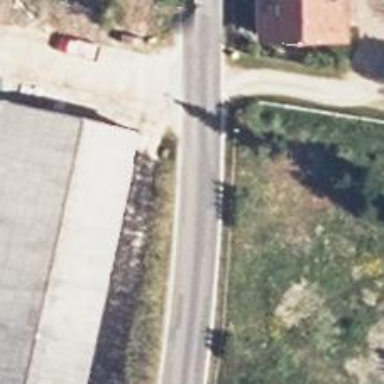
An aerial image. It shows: Secondary road with asphalt surface.